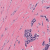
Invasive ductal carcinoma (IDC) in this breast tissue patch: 1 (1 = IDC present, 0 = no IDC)